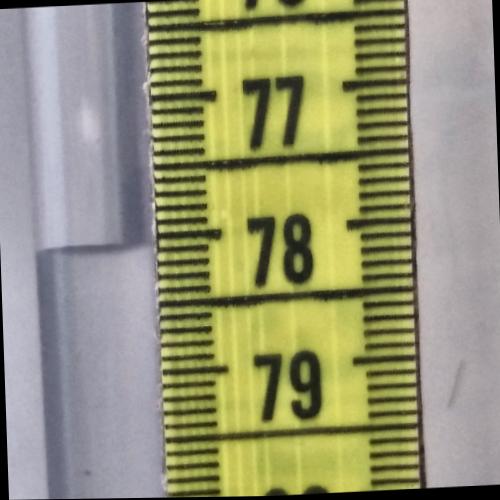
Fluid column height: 78.1 cm